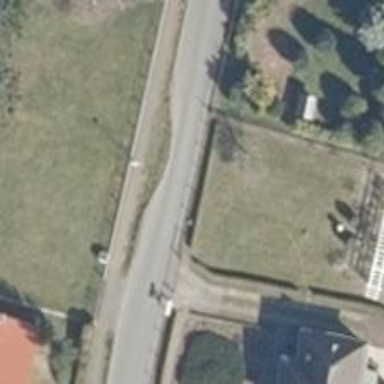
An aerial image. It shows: Traffic calming feature called choker.